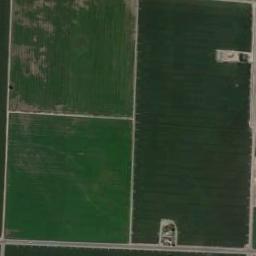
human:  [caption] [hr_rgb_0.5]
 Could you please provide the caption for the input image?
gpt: Several green rectangular farmlands of different sizes are neatly arranged on the ground .

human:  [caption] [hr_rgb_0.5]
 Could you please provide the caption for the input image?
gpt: Three neatly arranged green rectangular farm fields .

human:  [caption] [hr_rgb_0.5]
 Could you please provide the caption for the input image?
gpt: There are numerous crops in rectangular farmlands .

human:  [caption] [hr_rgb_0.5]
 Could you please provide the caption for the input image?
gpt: There are some deep green and light green rectangular farmland .

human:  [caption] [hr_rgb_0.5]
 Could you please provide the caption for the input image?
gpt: There are three rectangular farmlands .